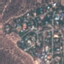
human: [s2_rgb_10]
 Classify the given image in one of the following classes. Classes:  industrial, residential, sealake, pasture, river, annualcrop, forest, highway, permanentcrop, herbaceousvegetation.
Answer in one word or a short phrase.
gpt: Residential